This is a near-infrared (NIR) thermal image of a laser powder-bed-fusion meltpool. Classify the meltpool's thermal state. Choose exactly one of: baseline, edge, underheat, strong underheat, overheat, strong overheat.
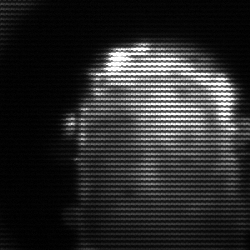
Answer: baseline